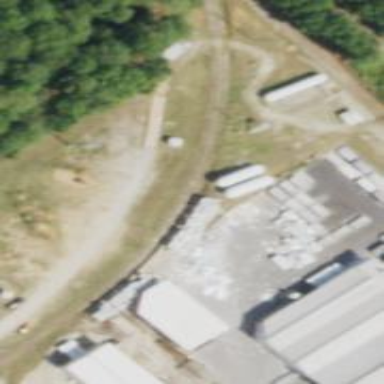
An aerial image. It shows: Loading ramp for railways.